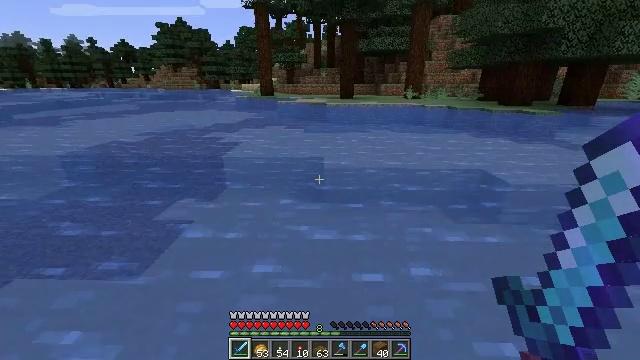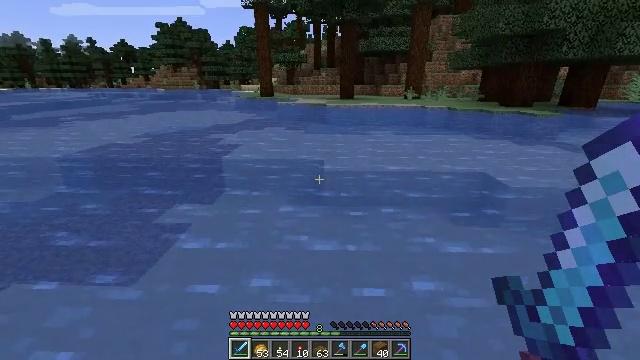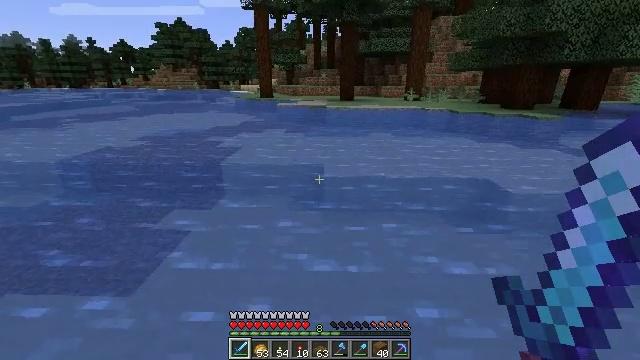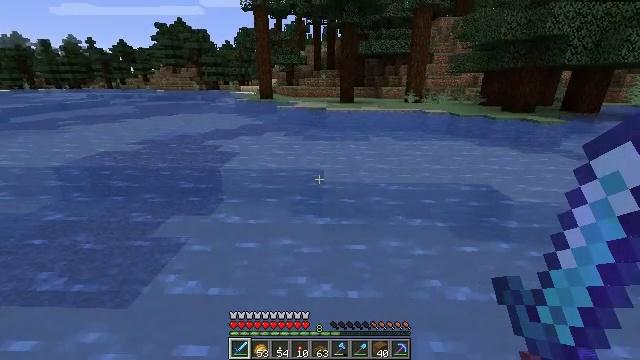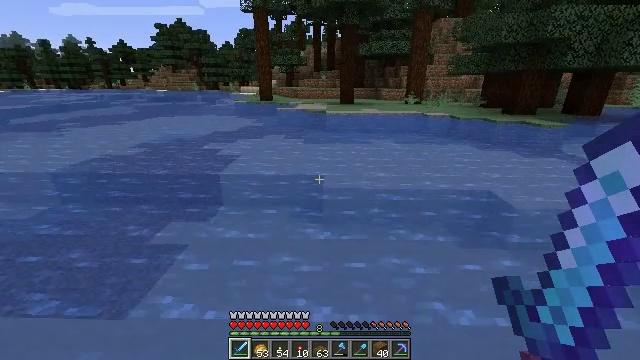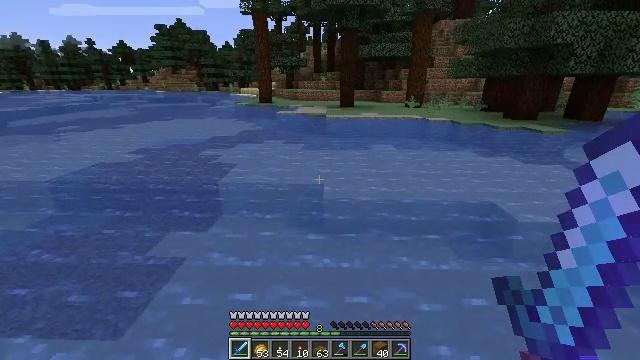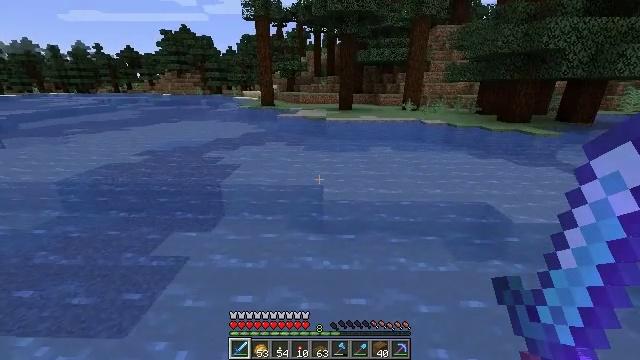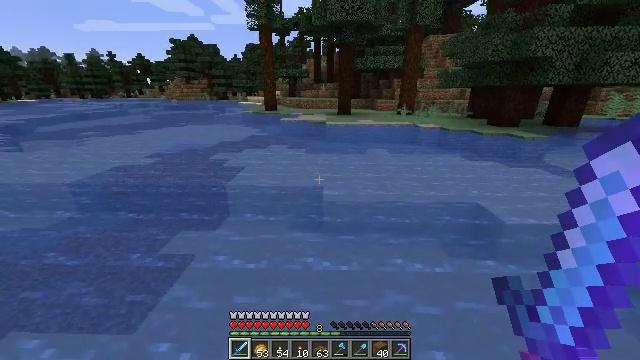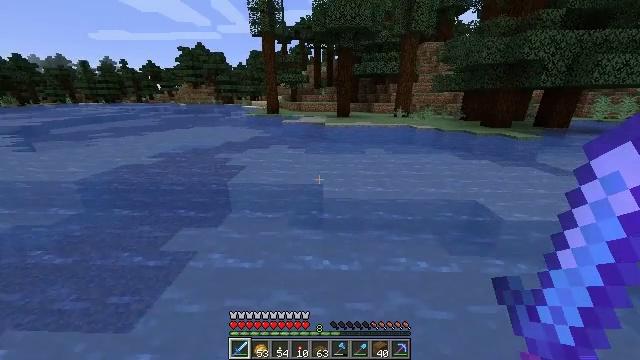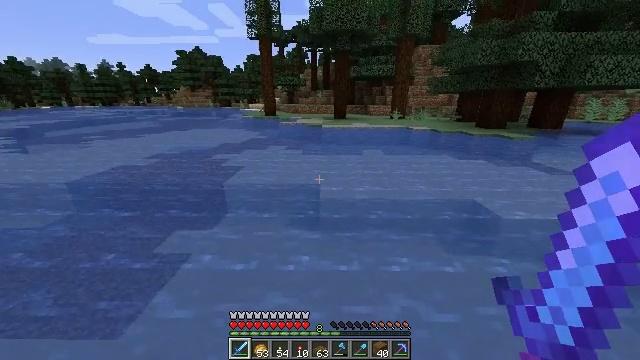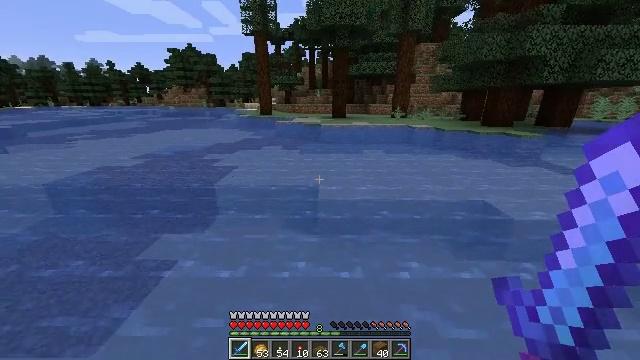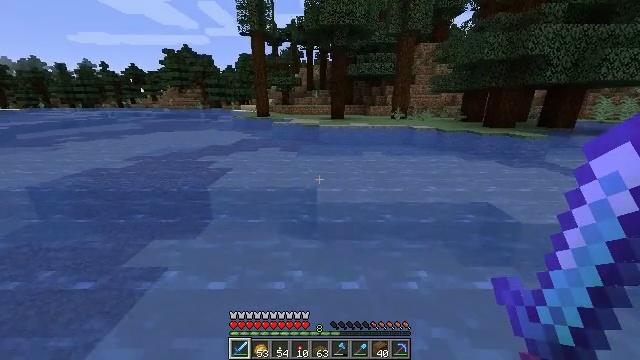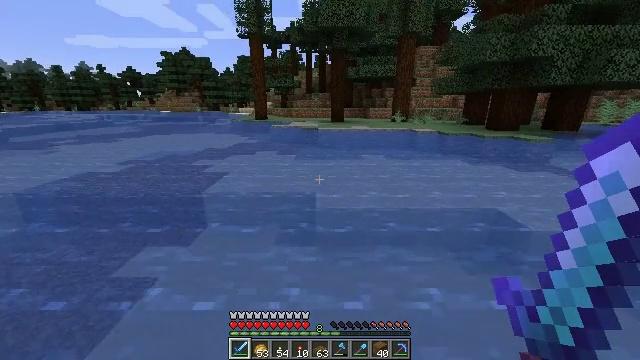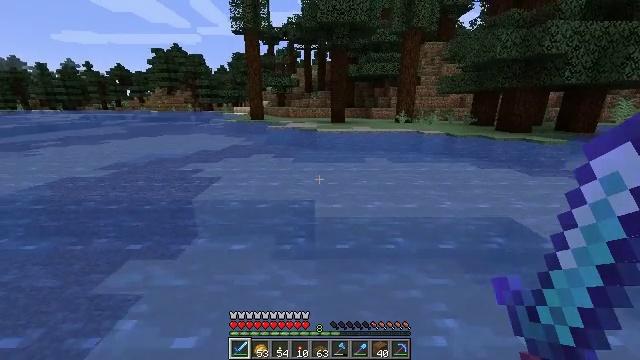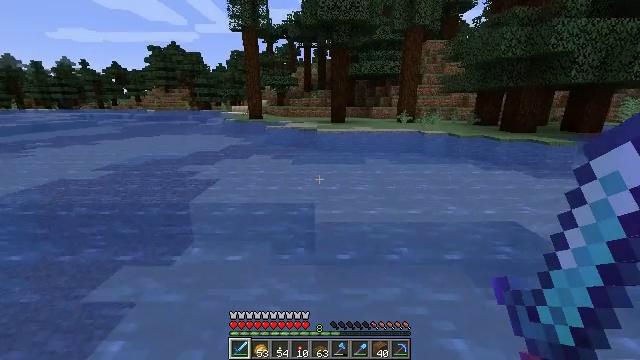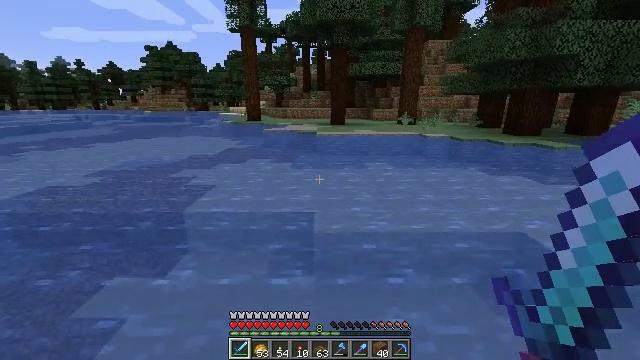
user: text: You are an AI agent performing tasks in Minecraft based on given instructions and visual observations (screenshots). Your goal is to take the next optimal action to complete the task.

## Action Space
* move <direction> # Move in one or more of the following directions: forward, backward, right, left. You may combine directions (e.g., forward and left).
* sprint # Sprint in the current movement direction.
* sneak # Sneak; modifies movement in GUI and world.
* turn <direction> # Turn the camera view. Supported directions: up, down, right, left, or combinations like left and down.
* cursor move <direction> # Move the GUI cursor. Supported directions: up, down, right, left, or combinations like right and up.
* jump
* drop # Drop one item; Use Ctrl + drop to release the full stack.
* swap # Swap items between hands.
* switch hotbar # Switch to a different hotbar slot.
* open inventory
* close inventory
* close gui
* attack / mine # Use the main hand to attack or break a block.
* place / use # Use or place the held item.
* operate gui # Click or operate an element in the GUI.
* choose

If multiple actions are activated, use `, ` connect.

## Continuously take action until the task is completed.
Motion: motion action
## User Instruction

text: Gather sugar cane for crafting.
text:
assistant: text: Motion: move forward, jump
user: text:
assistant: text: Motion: move forward, jump
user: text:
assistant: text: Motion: move forward, jump
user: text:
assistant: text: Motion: move forward, jump
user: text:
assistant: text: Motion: move forward, sprint, jump
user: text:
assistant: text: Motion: move forward, sprint, jump
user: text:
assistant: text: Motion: move forward, sprint, jump
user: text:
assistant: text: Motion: move forward, sprint, jump
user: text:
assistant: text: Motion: move forward, jump
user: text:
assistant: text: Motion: move forward, jump
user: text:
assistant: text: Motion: move forward, jump
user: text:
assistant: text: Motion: move forward, jump
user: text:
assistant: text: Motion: move forward, jump
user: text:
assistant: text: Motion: move forward, sprint, jump
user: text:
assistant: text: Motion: move forward, sprint, jump
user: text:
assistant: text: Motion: move forward, sprint, jump
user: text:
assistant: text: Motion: move forward, sprint, jump
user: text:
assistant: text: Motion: move forward, jump
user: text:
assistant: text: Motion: move forward, jump
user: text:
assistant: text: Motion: move forward, jump
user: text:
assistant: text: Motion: move forward, jump
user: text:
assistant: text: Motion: move forward, sprint, jump
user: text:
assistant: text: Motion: move forward, sprint, jump
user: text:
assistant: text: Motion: move forward, sprint, jump
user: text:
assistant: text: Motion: move forward, sprint, jump
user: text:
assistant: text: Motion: move forward, sprint, jump
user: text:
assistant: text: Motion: move forward, jump
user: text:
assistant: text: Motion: move forward, jump
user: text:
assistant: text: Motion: move forward, jump
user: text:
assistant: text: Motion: move forward, jump